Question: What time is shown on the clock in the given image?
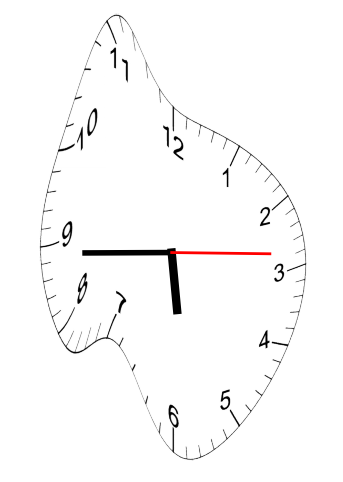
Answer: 05:44:14